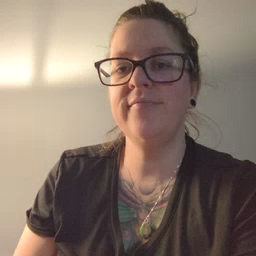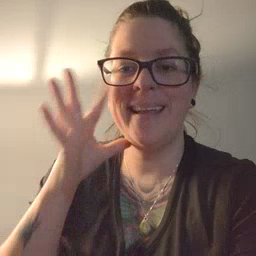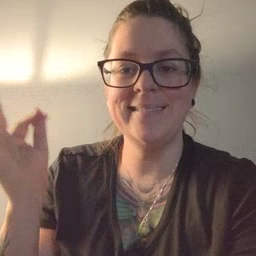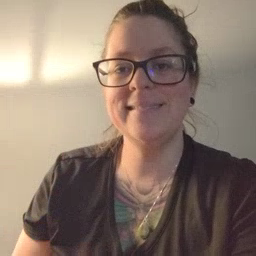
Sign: cat